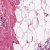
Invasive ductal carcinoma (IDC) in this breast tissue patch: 0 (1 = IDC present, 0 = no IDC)